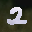
Label: 2